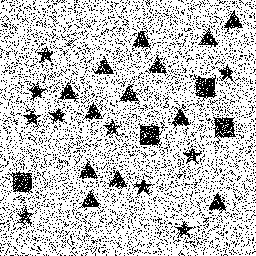
Squares: 4
Triangles: 13
Stars: 10
Total shapes: 27